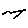
Label: bird